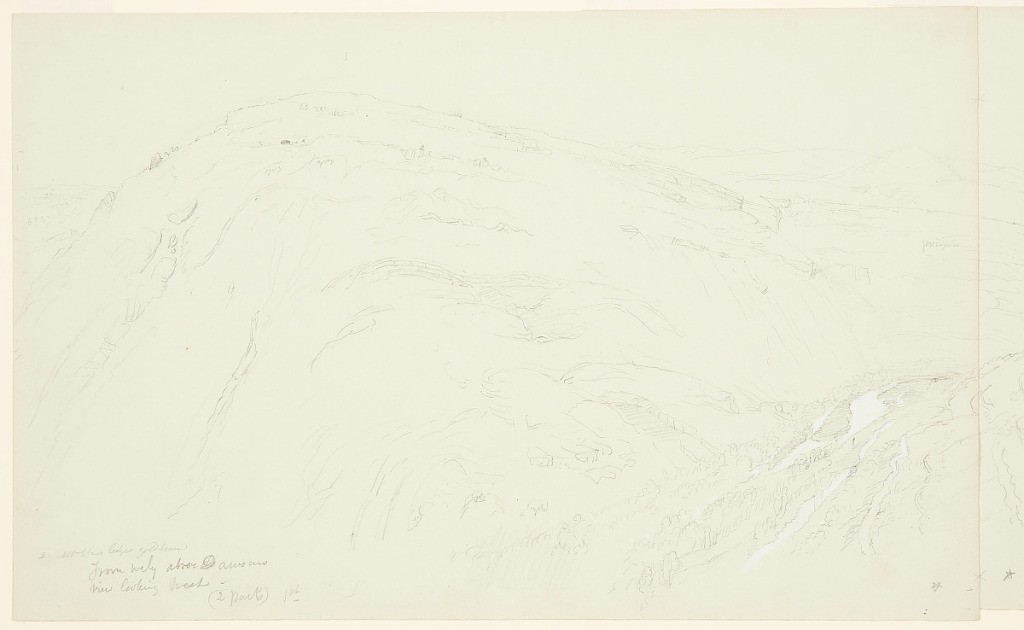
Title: View above Wadi Barada, Syria, Part One
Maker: Frederic Edwin Church, American, 1826–1900
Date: May 4, 1868
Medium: Graphite, brush and white gouache on gray-green wove paper
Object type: Drawing
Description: Landscape sketch showing the first part of a panoramic view looking west over the Wadi Barada--a river and canyon northwest of Damascus, Syria. This description refers to the entire view, comprising two leaves, including 1917-4-655-b. At lower center, the Wadi Barada, highlighted in white gouache, snakes its way through a steep and narrow canyon with abrupt walls on either side. A large, rugged prominence dominates the left side of this view, while at right, a rocky outcropping and the sheer cliffs beyond are visible in the foreground and middle distance. A barren, extremely rugged landscape stretches across the background with one sharp peak at upper center and several hill ranges at left and right.